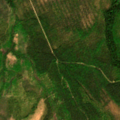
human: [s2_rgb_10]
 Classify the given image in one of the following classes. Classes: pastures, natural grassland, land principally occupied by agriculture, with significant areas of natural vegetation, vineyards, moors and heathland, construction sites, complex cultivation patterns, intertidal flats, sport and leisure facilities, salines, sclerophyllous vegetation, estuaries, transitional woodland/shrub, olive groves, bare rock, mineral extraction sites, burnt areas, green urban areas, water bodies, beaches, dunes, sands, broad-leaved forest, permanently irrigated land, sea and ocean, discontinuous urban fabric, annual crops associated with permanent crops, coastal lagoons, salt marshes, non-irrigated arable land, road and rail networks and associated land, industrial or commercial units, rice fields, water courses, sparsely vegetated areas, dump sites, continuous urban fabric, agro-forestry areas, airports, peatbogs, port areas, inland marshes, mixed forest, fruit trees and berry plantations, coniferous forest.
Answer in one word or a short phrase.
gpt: mixed forest, transitional woodland/shrub